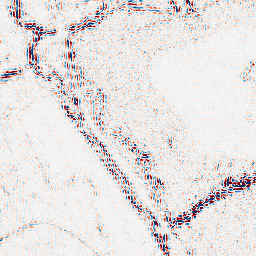
Category: wavelet
Decomposition family: wavelet_dwt
Decomposition parameters: wavelet: sym4
level: 2
Upsampling method: cubic_catmull_rom
Upsampling parameters: scale: 4
Upsampling scale: 4